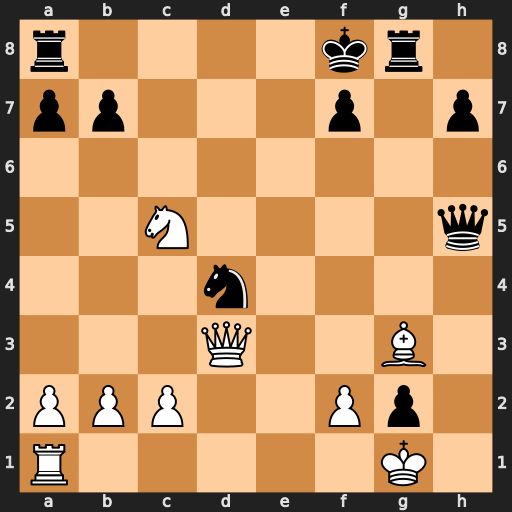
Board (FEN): r4kr1/pp3p1p/8/2N4q/3n4/3Q2B1/PPP2Pp1/R5K1
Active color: w
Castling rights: -
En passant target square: -
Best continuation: Bd6+ Kg7 Qxd4+